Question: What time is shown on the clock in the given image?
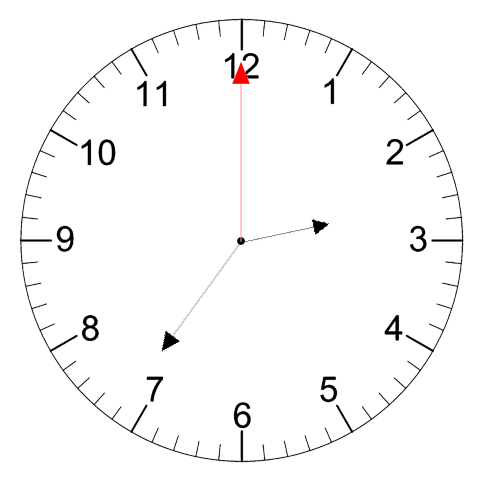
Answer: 02:36:00